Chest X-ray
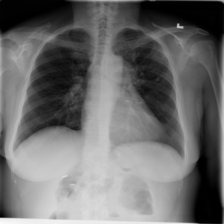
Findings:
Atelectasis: negative
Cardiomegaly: negative
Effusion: negative
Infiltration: negative
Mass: positive
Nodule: negative
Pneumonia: negative
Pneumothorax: negative
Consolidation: negative
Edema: negative
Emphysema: negative
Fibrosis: negative
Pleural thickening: negative
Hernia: negative